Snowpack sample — Rabbit Ears Pass, Jackson County, Colorado, USA (12/17/25, 1:08 PM MST)
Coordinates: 40.387, -106.625
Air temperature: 34 °F
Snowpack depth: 46 cm
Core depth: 20 cm
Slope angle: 6°, slope face: 165°
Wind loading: medium
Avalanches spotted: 0
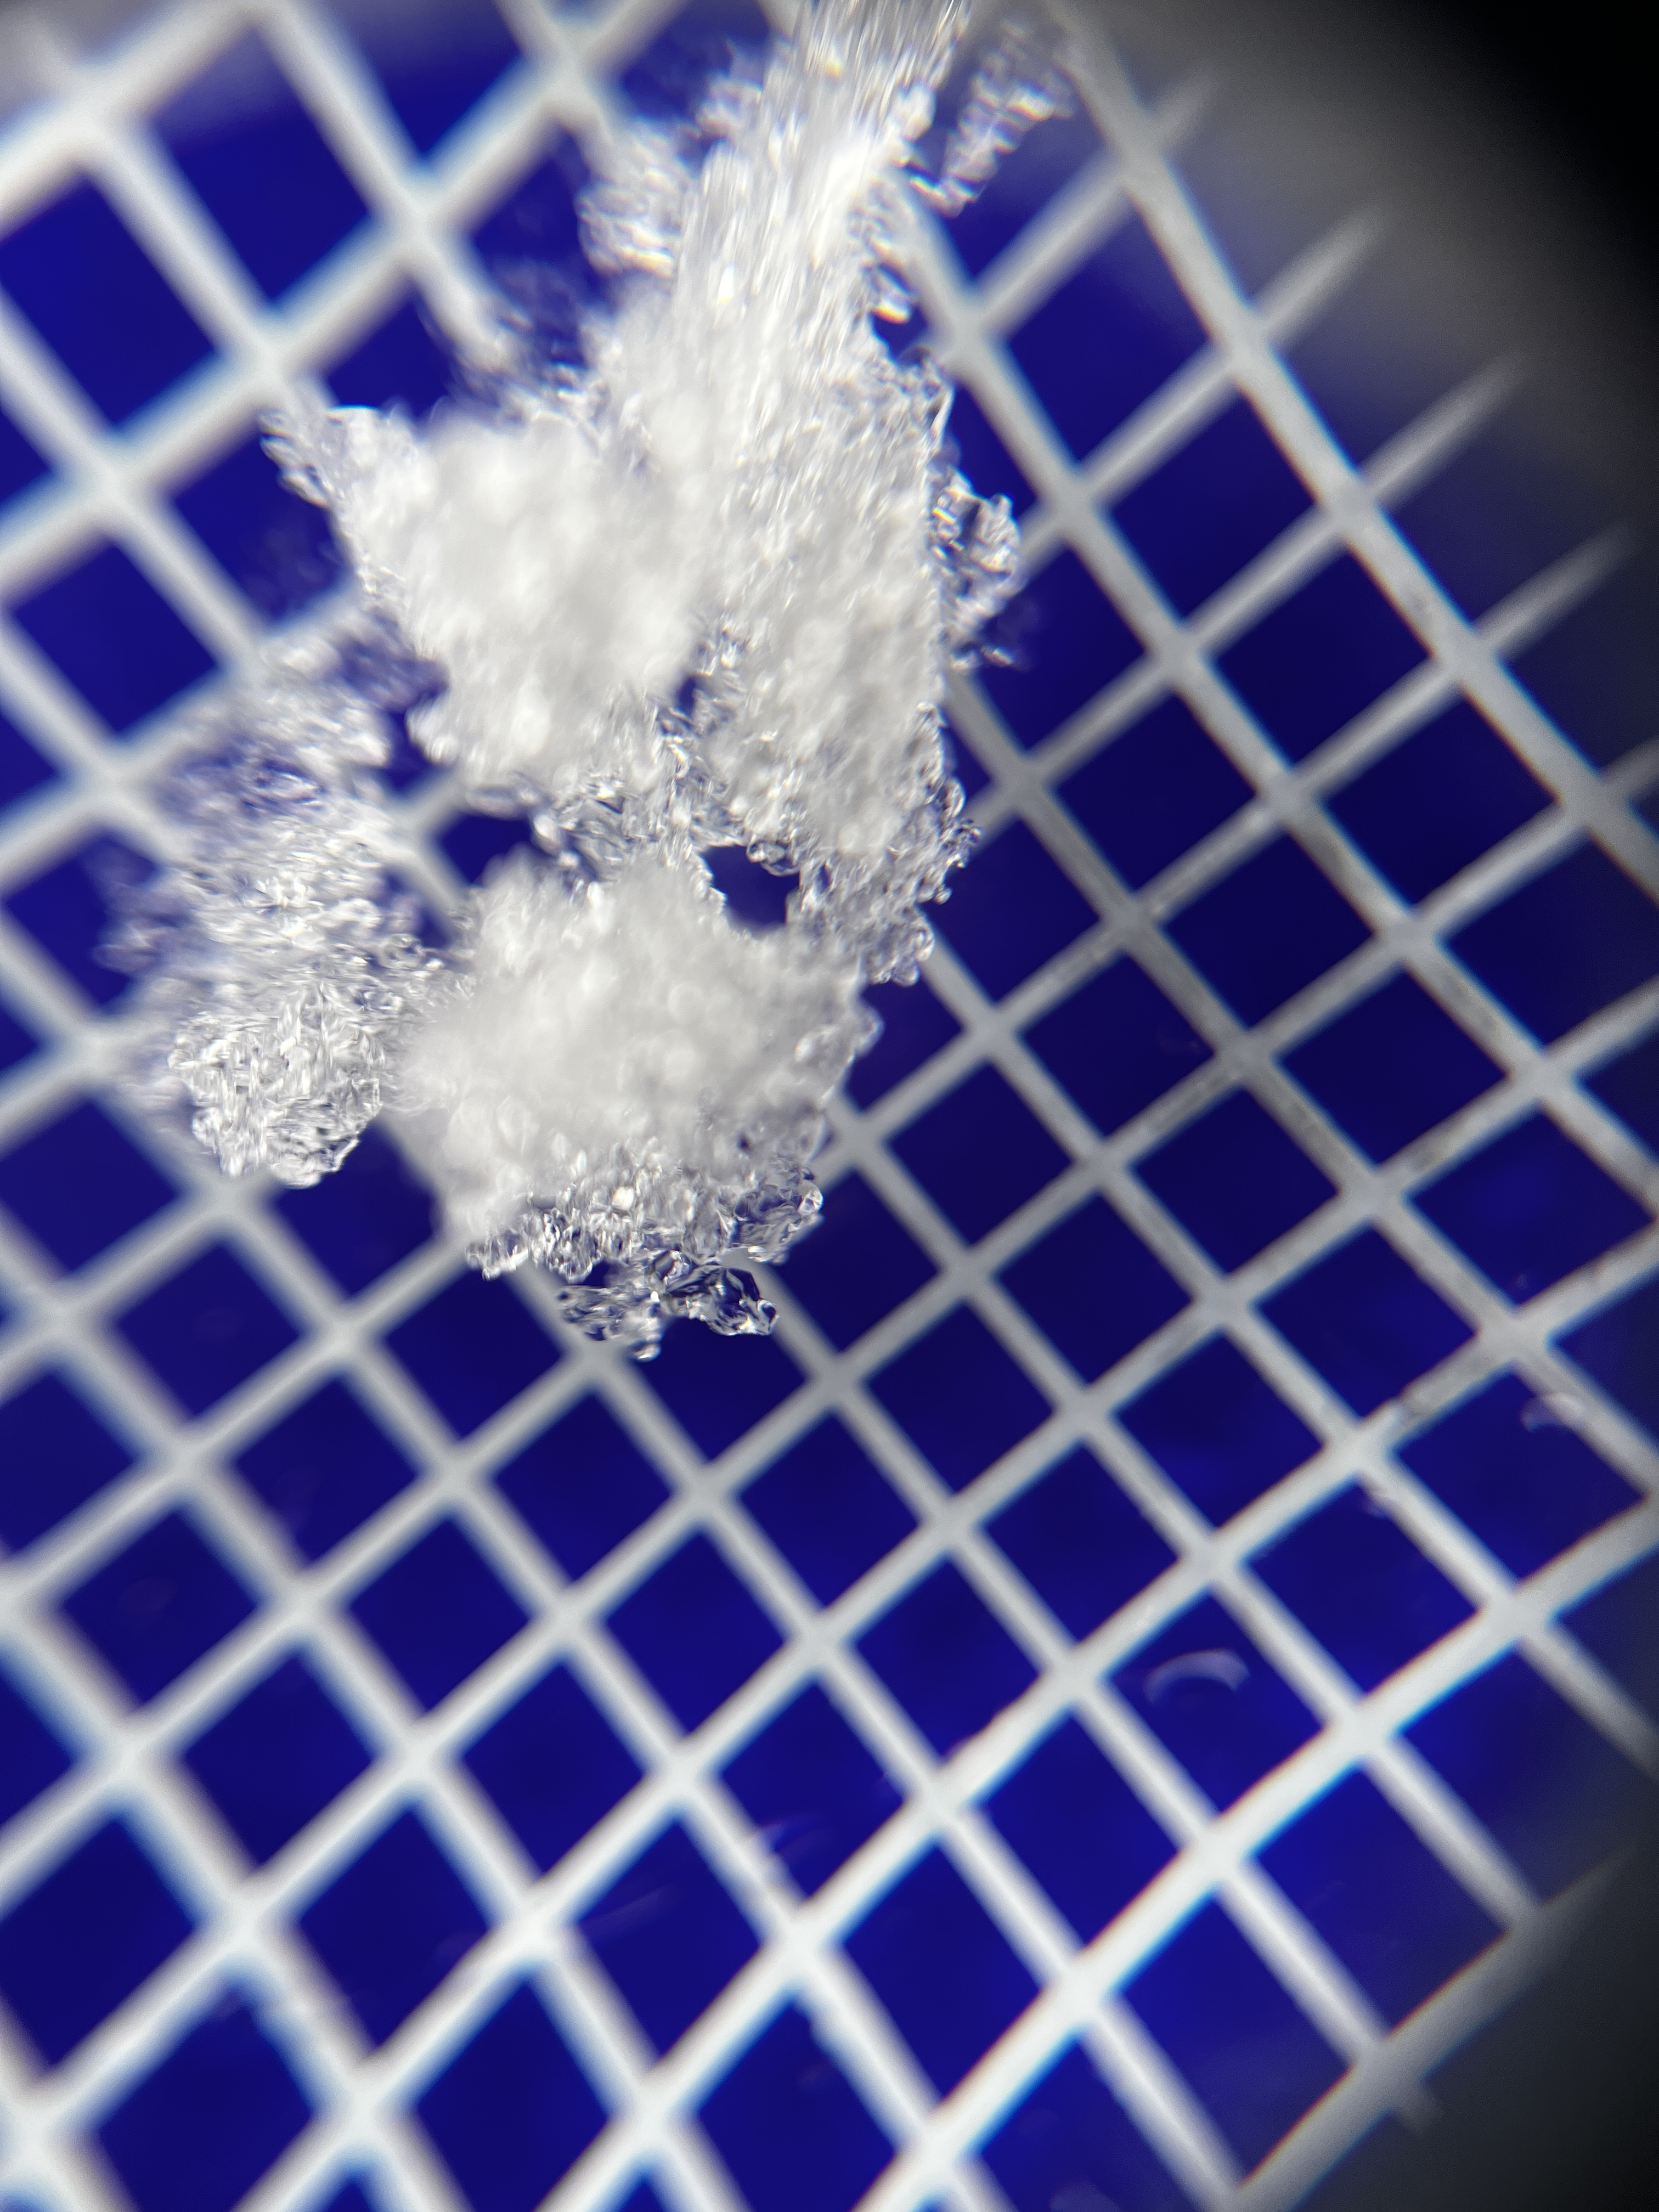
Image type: magnified_profile
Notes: No avalanches spotted nearby, although collected in a meadowy area with minimal risk on this face of the pass.